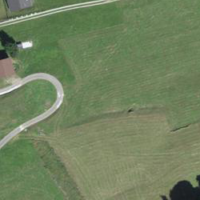
EUNIS habitat code: 24
Species observed at this site:
Hesperia comma